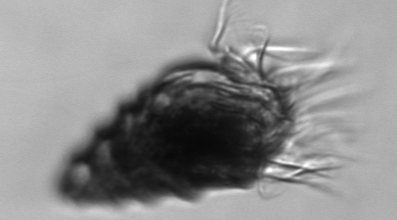
Label: Laboea_strobila